Question: Guys, I'm having some trouble in understanding control flow in python class, i.e., what is happing with the code step by step. Given the short code bellow, I'd like to know: when the class MainPage is called it just executes every thing that is inside that class? In linear order? (the first line, after the second etc.)

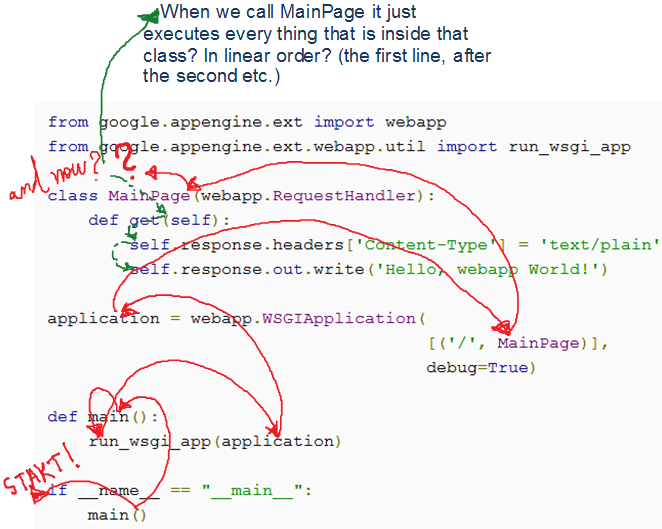
Answer: When a Python file is executed, every statement in the file is executed from the top to the bottom. In your case, there are six statements:
'''
from ..
from ..
class MainPage ..
application = ..
def main() ..
if __name__ ..
'''
The first two find other Python modules, and execute all of their statements, which likely just define a bunch of classes, and then define some names in your module using values from those other modules. So after the first two statements, we have 'webapp' and 'run_wsgi_app' defined.
The third statement defines the class 'MainPage'. It does this by executing the statements inside the class body, in this case there is only one: a 'def'. Note that executing a 'def' statement doesn't execute the statements in the function body, it just collects those statements into a named function. When the class body ends, all the names defined become attributes of the class.
The fourth statement calls 'webapp.WSGIApplication', and assigns the result to 'application'.
The fifth statement defines a function called 'main'.
The sixth statement looks at the name '__name__'. Every time a Python file is executed, it is given a '__name__' variable. If the file is the main one being run, that is, the one Python started with, the value of '__name__' is '"__main__"'. This if statement is an idiom meaning, "Am I the main program?" In this case, it is, so the body of the if statement is also executed.
The body of the if simply calls the 'main()' function, which itself invokes the 'run_wsgi_app' function, passing your already-built 'application' value to it.
Running a WSGI app is involved, but basically amounts to, "wait until someone visits a URL, and then map the URL to some code, and then execute the code." In your case, you provided a URL map that associated "/" with 'MainPage'. Once someone visits the / URL, a 'MainPage' object will be created, and a method on it will be invoked.
In particular, because the HTTP method used to visit / was GET, the WSGI app runner calls the '.get()' method on the 'MainPage' object. The statements in the 'get' method are executed in sequence, writing some data to the response. When there are no more statements in the function body, it returns. The WSGI application container sends that response back to the web browser!
This program never ends, because the WSGI application runner loops forever waiting for the next URL visit. But if it didn't, once the last statement in your main file completed, the Python program would be done, and the process would end.